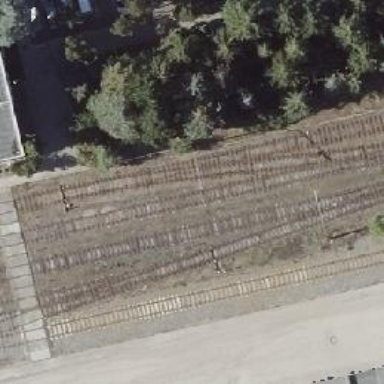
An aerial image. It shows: Railway switch with turnout to the right.